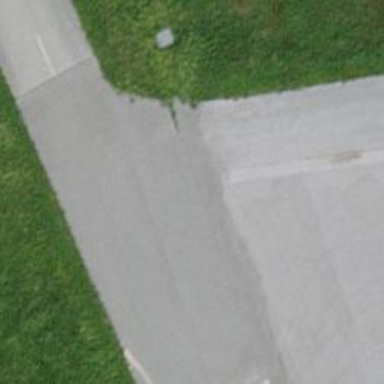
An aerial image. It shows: Image of taxiway at airport.